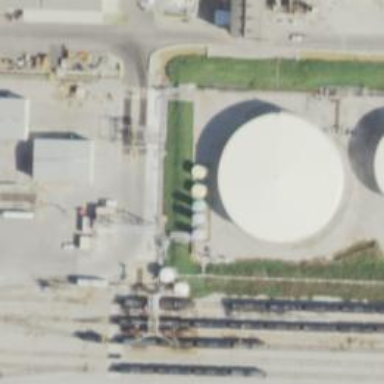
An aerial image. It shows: Storage tank that is man-made.